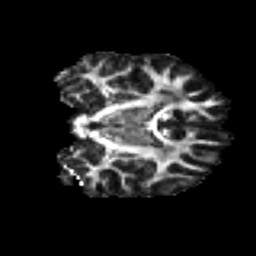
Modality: FA
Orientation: coronal
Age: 28
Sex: male
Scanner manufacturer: ge
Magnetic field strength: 3 T
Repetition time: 7.8 s
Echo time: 0.0606 s